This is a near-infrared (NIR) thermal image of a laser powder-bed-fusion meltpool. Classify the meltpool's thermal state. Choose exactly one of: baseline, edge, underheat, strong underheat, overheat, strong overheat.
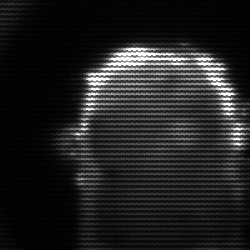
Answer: baseline